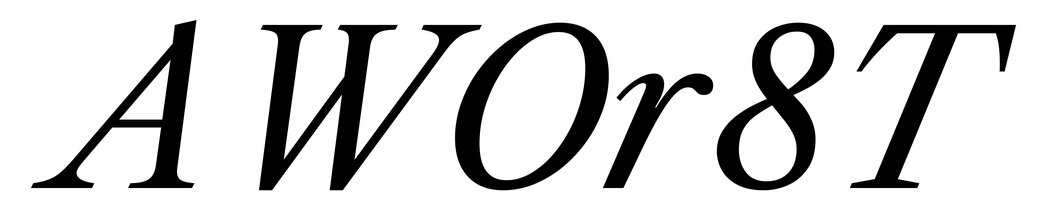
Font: LibreCaslonText-Italic_Italic